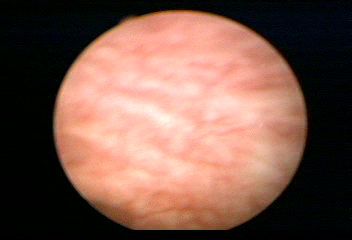
Modality: WLC
Class: Normal mucosa
Bladder cancer association: No